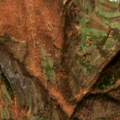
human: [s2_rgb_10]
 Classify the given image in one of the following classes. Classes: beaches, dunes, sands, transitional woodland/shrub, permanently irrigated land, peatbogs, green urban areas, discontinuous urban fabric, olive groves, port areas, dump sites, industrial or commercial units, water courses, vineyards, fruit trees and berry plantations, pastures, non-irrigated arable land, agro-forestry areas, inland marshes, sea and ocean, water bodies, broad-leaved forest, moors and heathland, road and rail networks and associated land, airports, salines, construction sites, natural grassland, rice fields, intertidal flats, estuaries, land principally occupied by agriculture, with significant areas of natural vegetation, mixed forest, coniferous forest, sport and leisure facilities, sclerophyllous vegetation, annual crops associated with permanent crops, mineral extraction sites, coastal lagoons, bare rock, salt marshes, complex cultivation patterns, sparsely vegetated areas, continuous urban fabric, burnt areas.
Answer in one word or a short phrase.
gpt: land principally occupied by agriculture, with significant areas of natural vegetation, broad-leaved forest, transitional woodland/shrub